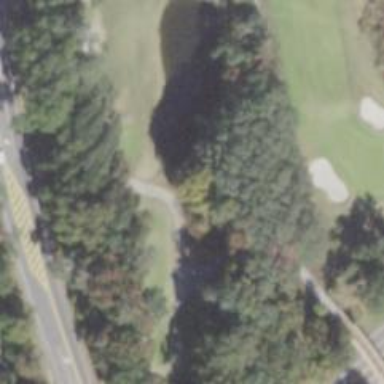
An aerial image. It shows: Path used for both walking and golf.